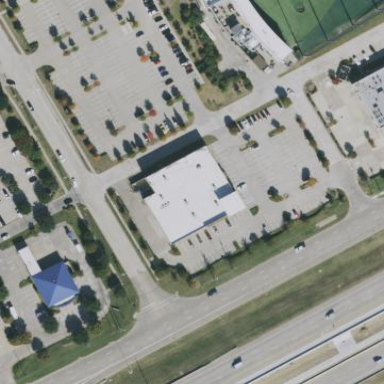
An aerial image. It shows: Building.